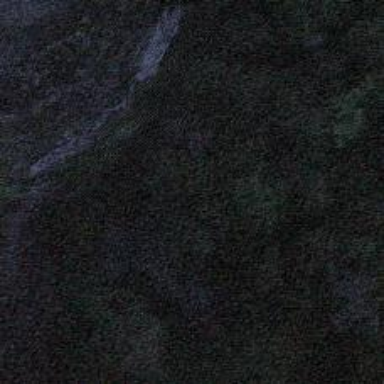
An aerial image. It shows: Cliff in nature.